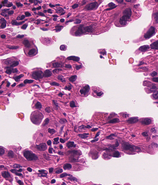
Tumor epithelial tissue: yes
Tumor-associated stroma tissue: no
Normal tissue: no